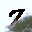
Label: 7